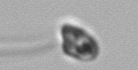
Label: flagellate_morphotype1